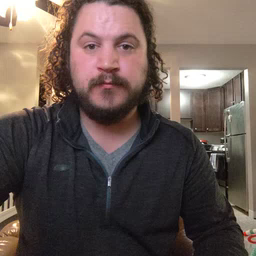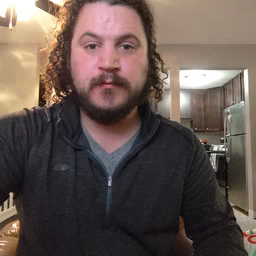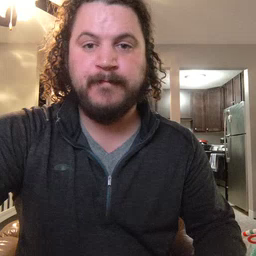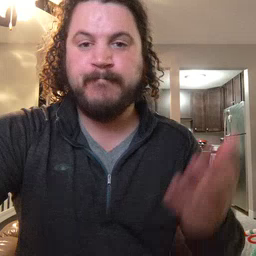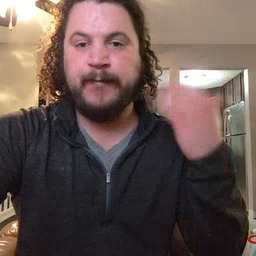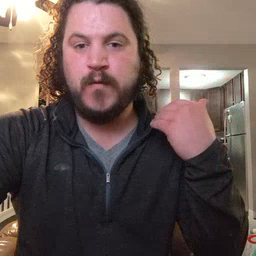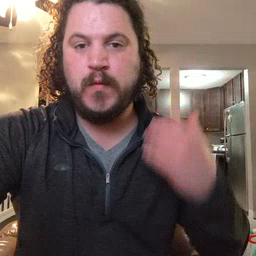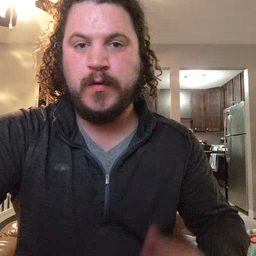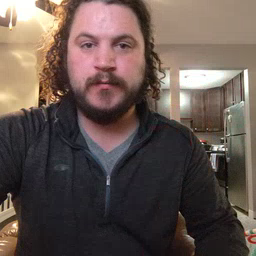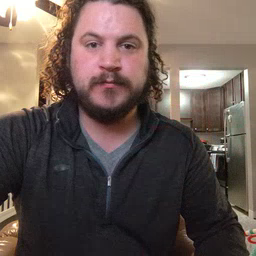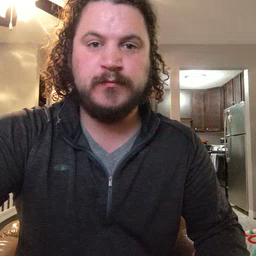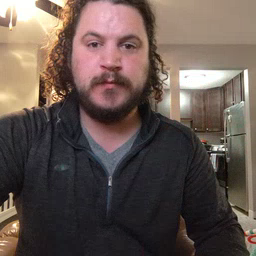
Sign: before